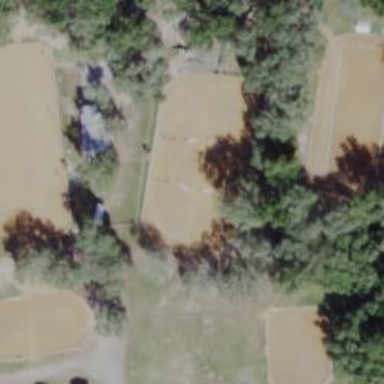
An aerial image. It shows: Clay equestrian pitch.